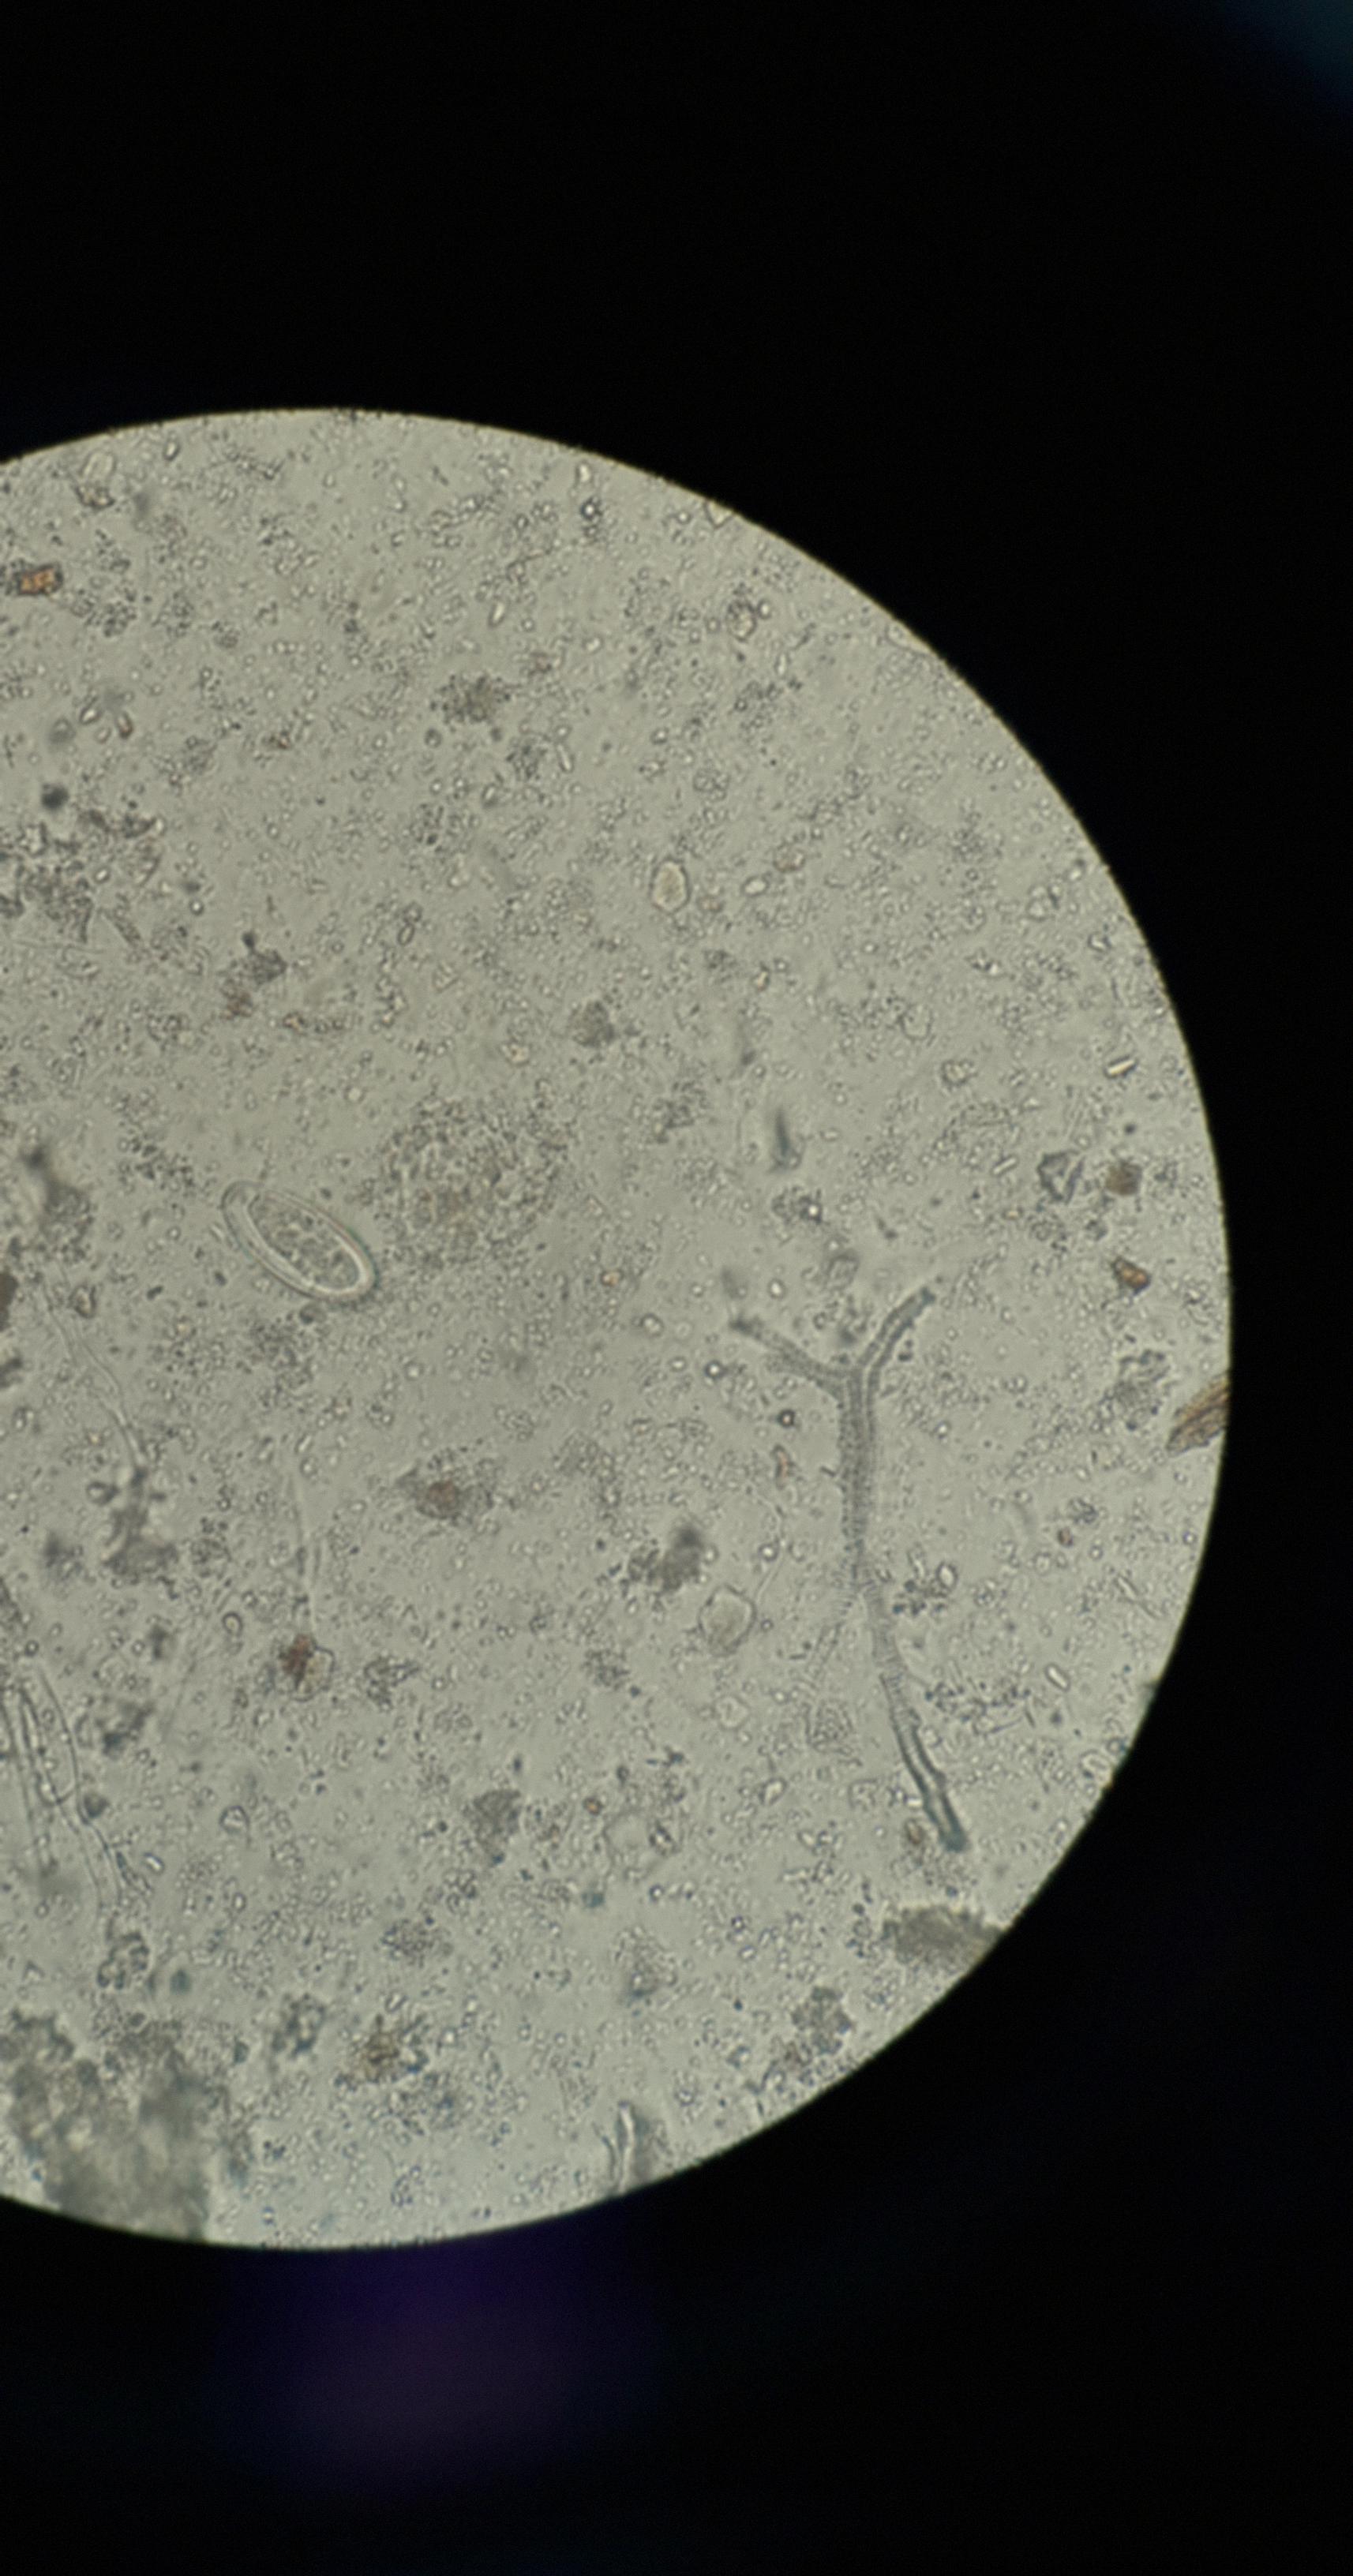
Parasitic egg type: Enterobius vermicularis